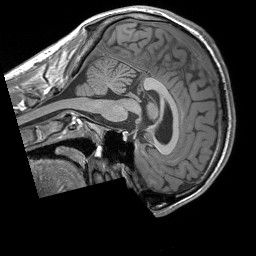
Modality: T1w
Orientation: sagittal
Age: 20
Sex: male
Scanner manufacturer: siemens
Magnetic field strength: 3 T
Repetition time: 1.9 s
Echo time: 0.00252 s